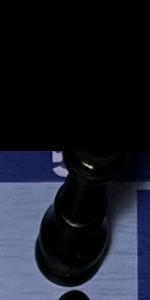
Label: King_Black